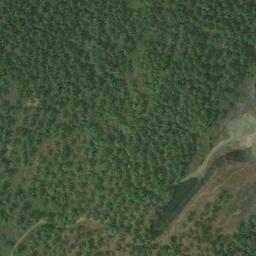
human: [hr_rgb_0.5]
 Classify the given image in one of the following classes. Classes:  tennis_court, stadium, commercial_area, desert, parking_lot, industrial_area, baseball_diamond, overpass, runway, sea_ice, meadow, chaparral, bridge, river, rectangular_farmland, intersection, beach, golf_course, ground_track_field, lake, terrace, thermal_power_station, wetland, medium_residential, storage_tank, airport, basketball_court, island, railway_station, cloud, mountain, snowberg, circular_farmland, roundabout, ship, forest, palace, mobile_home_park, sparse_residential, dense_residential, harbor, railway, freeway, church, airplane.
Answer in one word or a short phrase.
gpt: forest